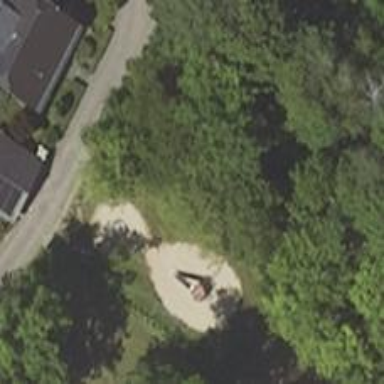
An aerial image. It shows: Playground area for leisure activities on the land.